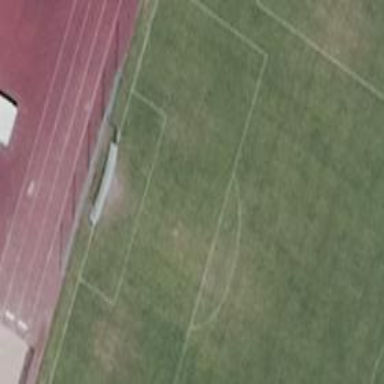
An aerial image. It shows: Pitch designed for long jump sports in leisure land area.